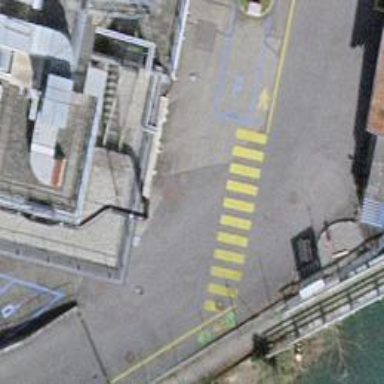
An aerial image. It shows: Uncontrolled zebra crossing on the road.